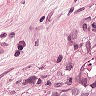
Metastatic tissue present: yes